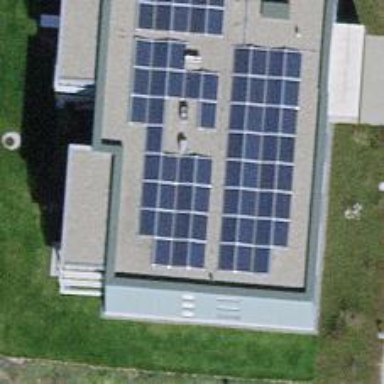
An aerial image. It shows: Solar power generator utilizing photovoltaic technology with solar photovoltaic panels.